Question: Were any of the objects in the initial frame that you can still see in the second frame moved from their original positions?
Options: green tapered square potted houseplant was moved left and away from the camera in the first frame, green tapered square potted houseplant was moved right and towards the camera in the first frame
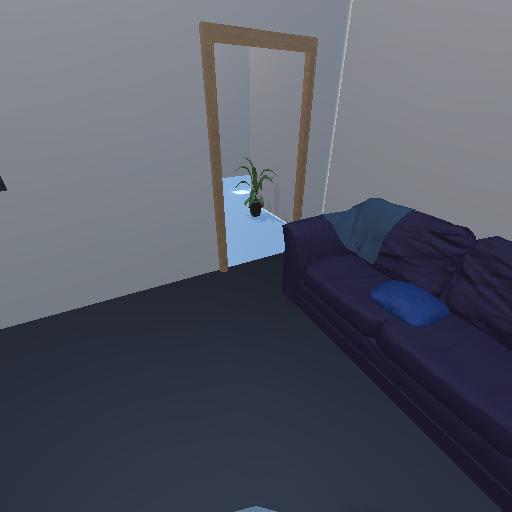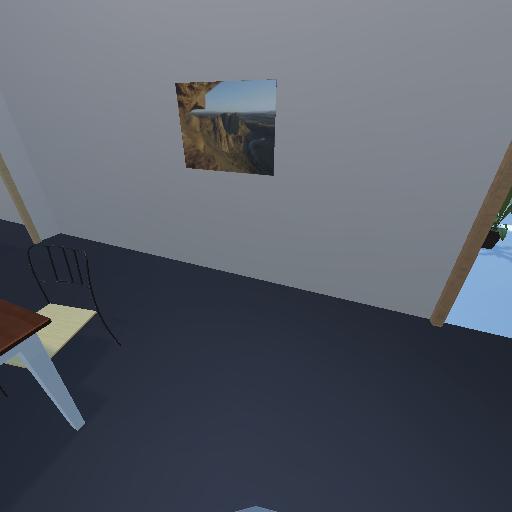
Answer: green tapered square potted houseplant was moved left and away from the camera in the first frame